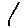
Label: line